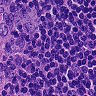
Metastatic tissue present: no